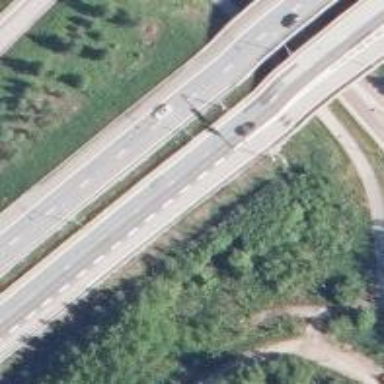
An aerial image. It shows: Motorway junction.